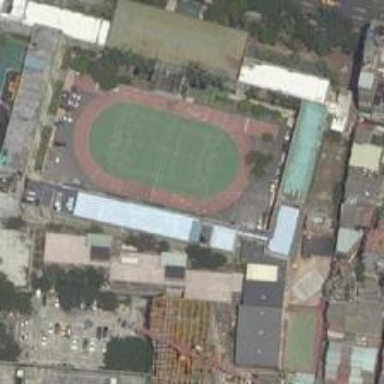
The football field surrounded by buildings has a parking lot, a construction site and a busy street .